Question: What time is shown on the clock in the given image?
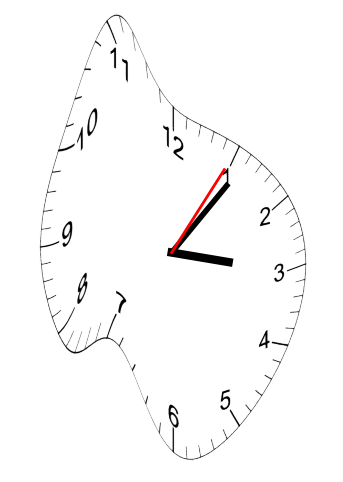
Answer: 03:06:05